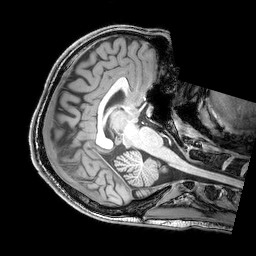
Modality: T1w
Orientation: axial
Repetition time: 0.00828 s
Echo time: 0.00388 s